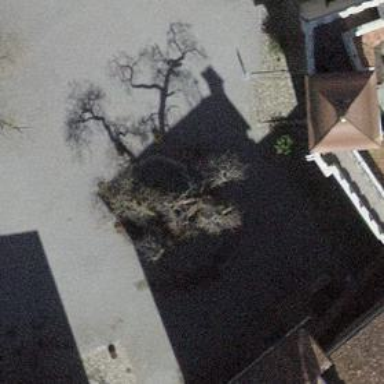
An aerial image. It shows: Broadleaved tree in natural setting.